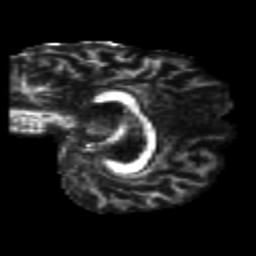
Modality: FA
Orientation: sagittal
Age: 22
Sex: female
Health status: healthy
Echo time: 0.074 s